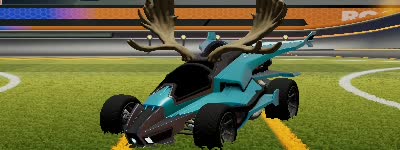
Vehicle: aftershock